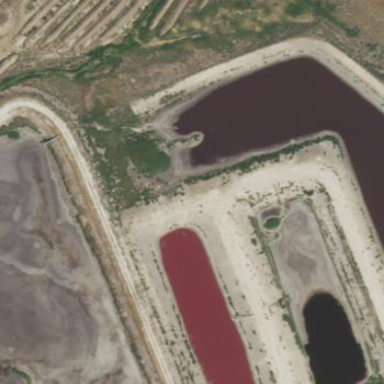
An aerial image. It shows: Sewage reservoir.